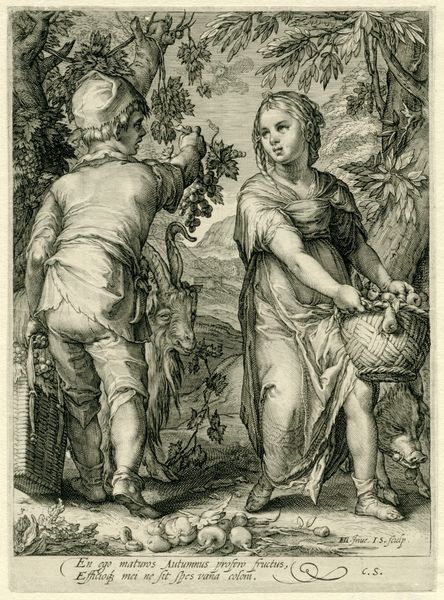
Titel: De Herfst
Künstler: Jan Saenredam
Standort: Amsterdam
Institution: Rijksmuseum
Schlagwörter: berg, blätter, fuß, mann, bäume, landschaft, mädchen, frau, haar, hose, kappe, mütze, paar, blatt, kinder, früchte, pflücken, schrift, ernte, kiepe, körbe, herbst, wein, korb, junge, birne, druck, radierung, stich, ranke, kraut, bock, ziege, zwiebeln, geiss, leese, pflücker, druck#, druck#blatt